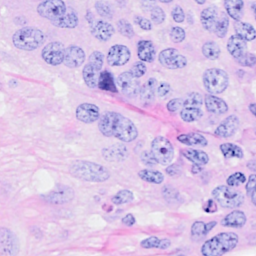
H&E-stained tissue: Breast